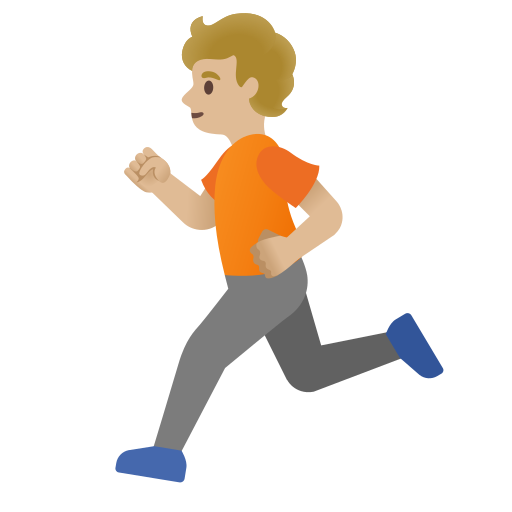
Emoji: 🏃🏼